Interaction volume radius: 10 \u00c5
Interaction volume height: 25 \u00c5
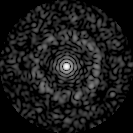
Disorder parameter: 0.8454